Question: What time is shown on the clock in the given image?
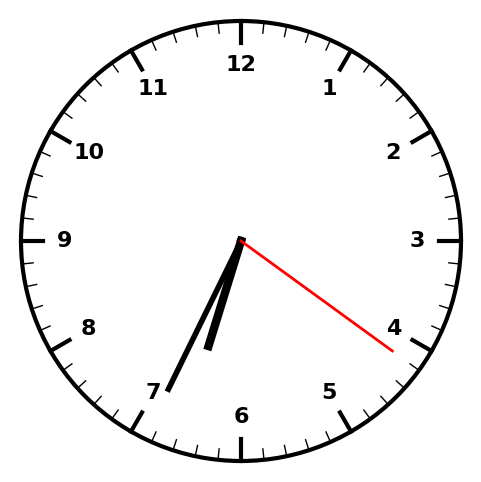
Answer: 06:34:21